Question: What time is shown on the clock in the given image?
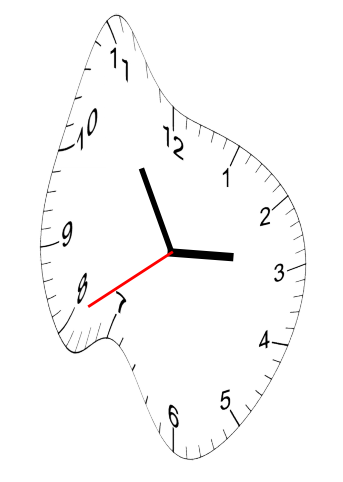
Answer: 02:54:40